Question: I'm attempting to communicate with Domino via REST via a cross domain request, but I'm encountering an issue. I've setup an Internet Site document with the IP Address, localhost and a server name listed as the host names. The internet site is working as a redirect rule I've setup on that internet site is working. I've also setup a Web Site Rule with the following:

Now when I attempt to hit the rest.xsp page via an html GET request I'm getting this error:
'''
XMLHttpRequest cannot load
http://192.168.1.104/testing/restService.nsf/rest.xsp/testRest?reqType=UserCanAc...TOP&startId=BA4241EC74912860ED60FD1123473BF7&returnType=ARRAYOBJECTS.
No 'Access-Control-Allow-Origin' header is present on the requested resource. Origin
'http://127.0.0.1:8020' is therefore not allowed access.
'''
Here are the request headers:
'''
Accept:application/json, text/javascript, */*; q=0.01
Cache-Control:max-age=0
Origin:http://127.0.0.1:8020
Referer:http://127.0.0.1:8020/Backbone%20Playground/index.html
User-Agent:Mozilla/5.0 (Macintosh; Intel Mac OS X 10_9_3) AppleWebKit/537.36 (KHTML, like Gecko) Chrome/35.0.1916.114 Safari/537.36
'''
I can't for the life of me figure out what I've missed. Can someone point me in the right direction?
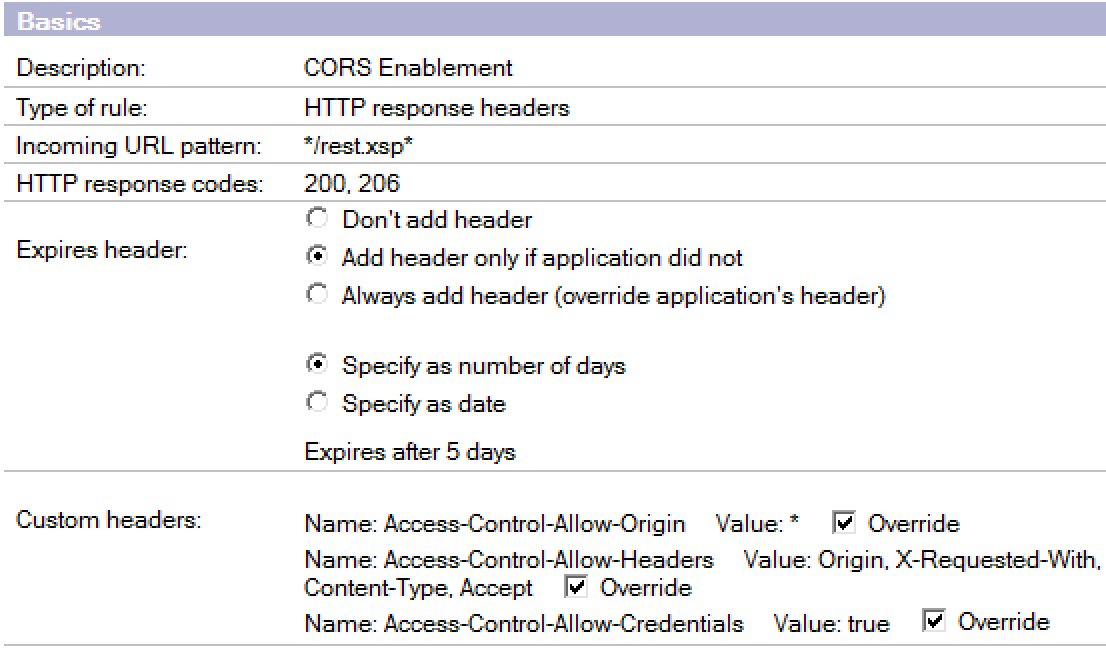
Answer: I know this is kinda old thread but since it's not being answered and there are some news, I think it's worth throwing in my own findings.
1. Mark Leusink caved into this and discovered that there's a need to accept also return code 204 for GET and 201 also for any write (PUT / POST) operations
2. There is now a new possibility to include a fourth Response Header to all website rules by the means of notes.ini parameter "HTTPAdditionalRespHeader=", see this technote
However, I'm also struggling on completing a CORS task currently, because Domino always responds with an 401 to the preflight (which seems clear as it comes unauthenticated, at least within Chrome).